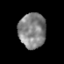
Tissue: prostate
Cell type: T cells
Senescence score: 0.3616
Nuclear area (px): 941
Mean DAPI intensity: 130.574